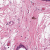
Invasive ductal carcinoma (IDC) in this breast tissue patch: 0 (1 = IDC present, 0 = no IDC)